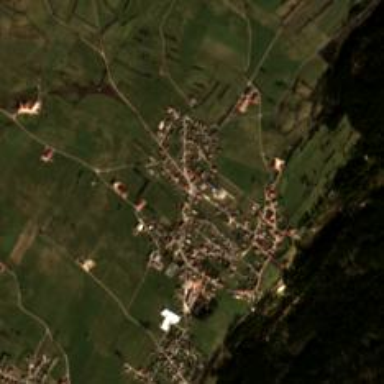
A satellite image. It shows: Village.